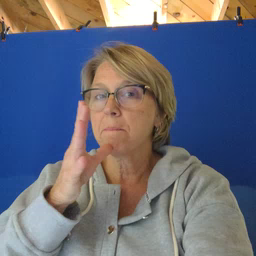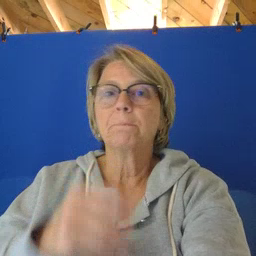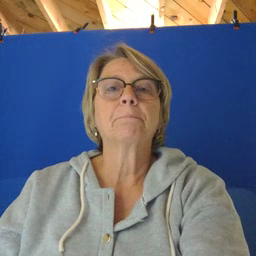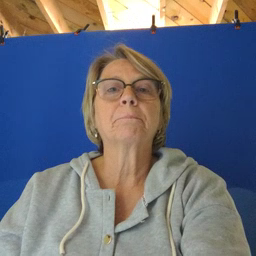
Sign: mom